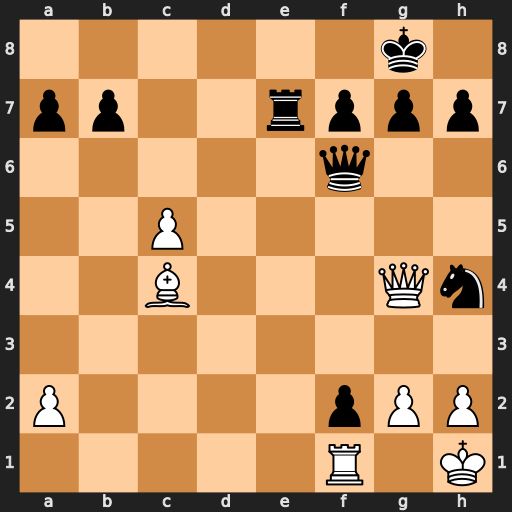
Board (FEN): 6k1/pp2rppp/5q2/2P5/2B3Qn/8/P4pPP/5R1K
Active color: w
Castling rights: -
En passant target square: -
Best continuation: Qc8+ Re8 Qxe8#